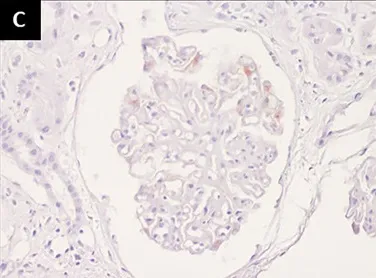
(C) PLA2R immunohistochemical stain revealing no immunoreactivity (400x).
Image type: pathology (immunostaining)